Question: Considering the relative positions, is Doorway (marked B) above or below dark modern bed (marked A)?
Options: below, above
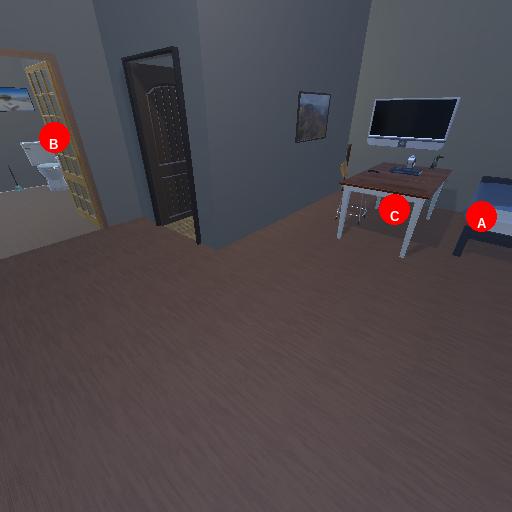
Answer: below